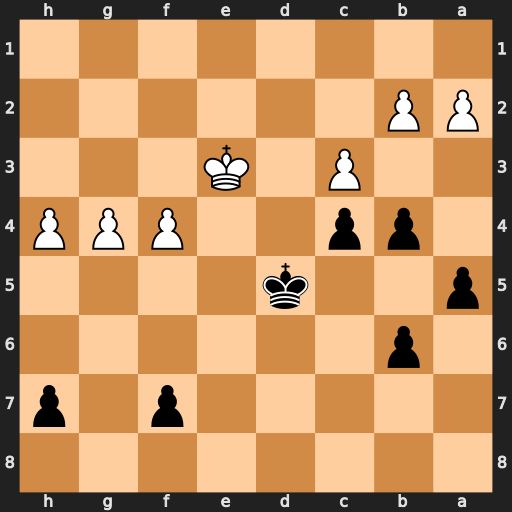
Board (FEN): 8/5p1p/1p6/p2k4/1pp2PPP/2P1K3/PP6/8
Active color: b
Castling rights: -
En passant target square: -
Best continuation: b5 cxb4 axb4